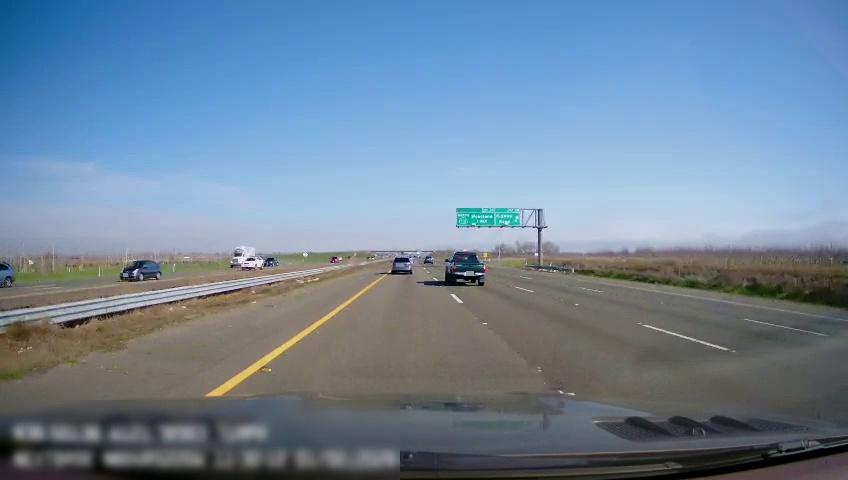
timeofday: Day
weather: Sunny
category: Drivable Space
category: Drivable Space
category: Vehicles | Car
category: Vehicles | Car
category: Vehicles | SUV
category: Vehicles | Truck
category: Vehicles | Car
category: Vehicles | SUV
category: Vehicles | SUV
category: Vehicles | Truck
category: Lanes | Current Lane
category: Lanes | Current Lane
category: Lanes | Alternate Lane
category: Lanes | Alternate Lane
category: Lanes | Alternate Lane
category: Lanes | Opposite Lane
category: Traffic | Signs